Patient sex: F
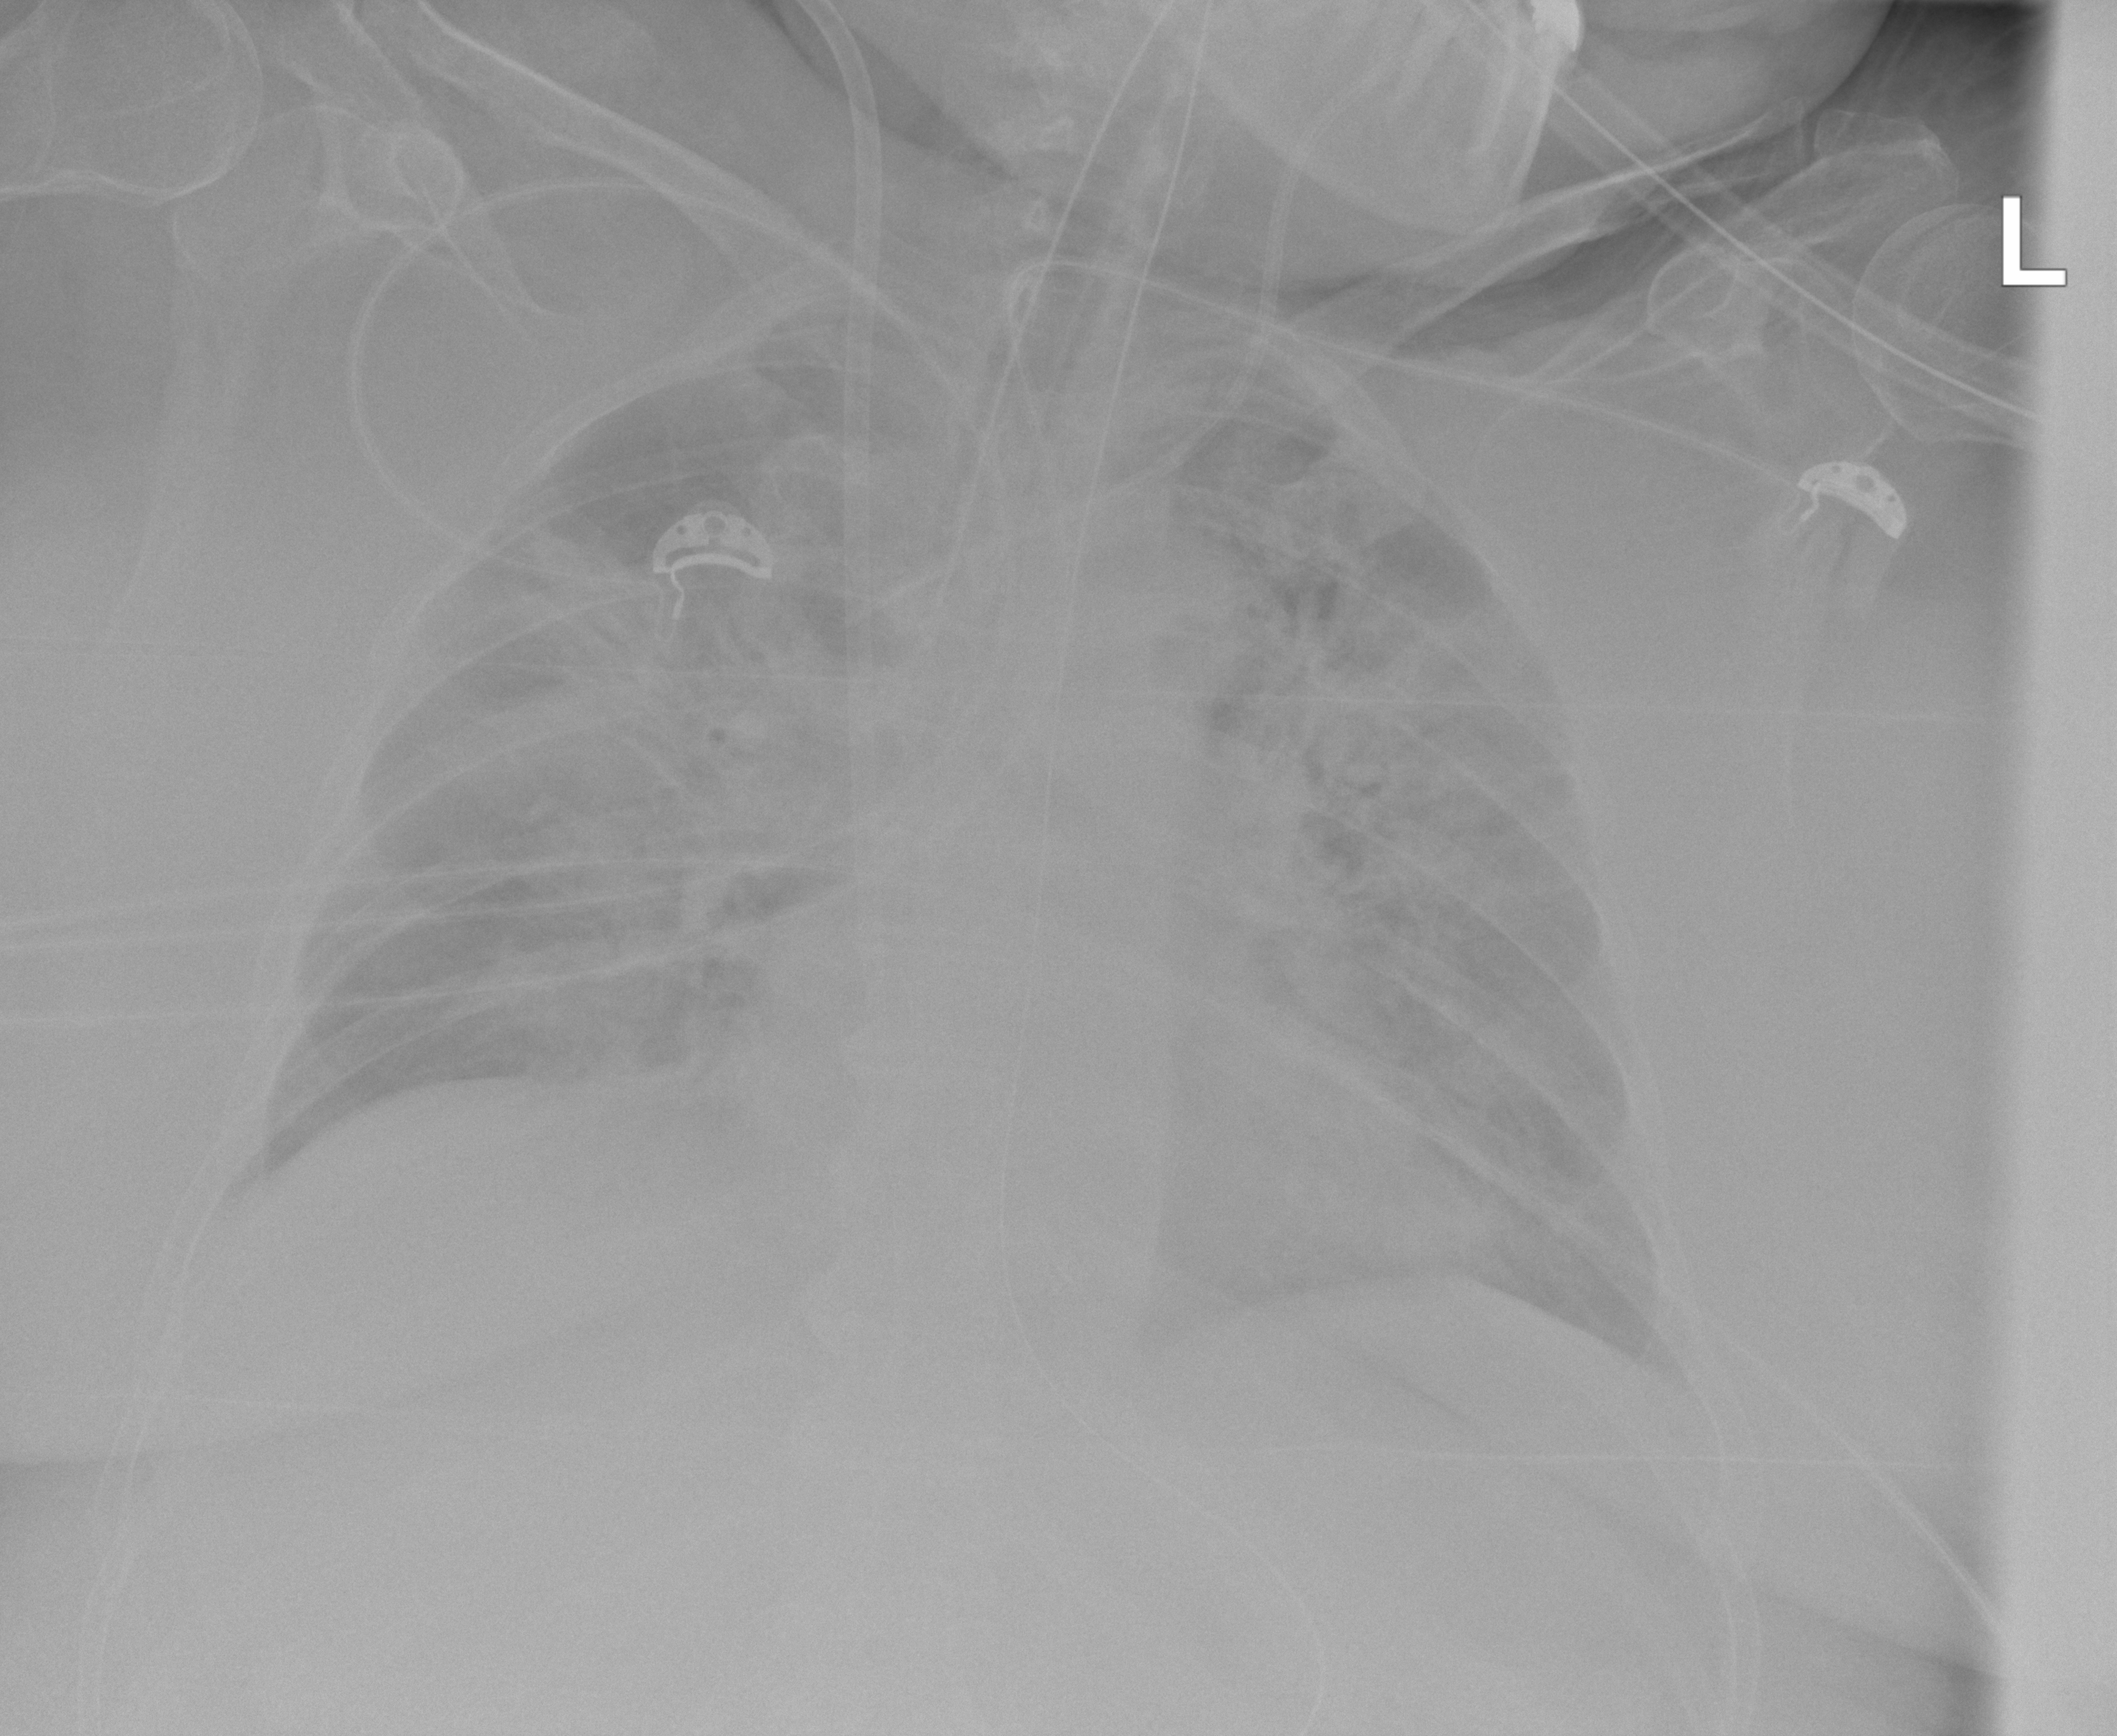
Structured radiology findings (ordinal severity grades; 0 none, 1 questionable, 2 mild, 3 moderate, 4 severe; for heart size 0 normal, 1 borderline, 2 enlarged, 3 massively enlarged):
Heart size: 2
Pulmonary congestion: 2
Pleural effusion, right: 0
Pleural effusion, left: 0
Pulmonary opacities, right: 3
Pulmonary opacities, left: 3
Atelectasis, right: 3
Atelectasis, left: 3